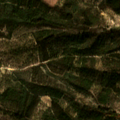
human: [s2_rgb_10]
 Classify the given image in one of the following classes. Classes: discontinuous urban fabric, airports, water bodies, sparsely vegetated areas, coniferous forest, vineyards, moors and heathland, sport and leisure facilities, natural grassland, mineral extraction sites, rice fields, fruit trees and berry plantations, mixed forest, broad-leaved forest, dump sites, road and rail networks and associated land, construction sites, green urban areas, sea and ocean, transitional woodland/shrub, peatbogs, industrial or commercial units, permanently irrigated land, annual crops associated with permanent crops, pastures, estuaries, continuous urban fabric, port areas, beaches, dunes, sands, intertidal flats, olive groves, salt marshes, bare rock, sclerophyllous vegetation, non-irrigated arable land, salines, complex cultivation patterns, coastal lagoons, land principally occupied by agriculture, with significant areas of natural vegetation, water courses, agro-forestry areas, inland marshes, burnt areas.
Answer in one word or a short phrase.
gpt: land principally occupied by agriculture, with significant areas of natural vegetation, mixed forest, transitional woodland/shrub